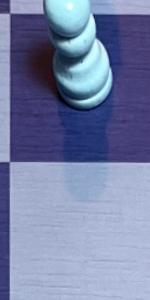
Label: Empty